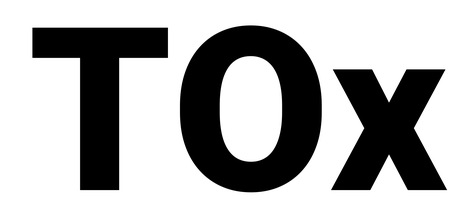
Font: Roboto_Black